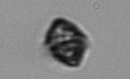
Label: Kryptoperidinium_triquetrum